Question: I'm trying to create a line plot with error bars in R/Rstudio, in which each line is a different group (coded by one variable) and different continuous variables compose the x axis.
Taking the dataset diamonds as examples, it would be a multiple line graph, in which each line is one category of the variable "color and x,y,z are variables in whose levels are in the y axis, but they are positioned in the x axis.
the head of diamonds in R is:
(as coded in R studio :
'''
>head(diamonds)
carat cut color clarity depth table price x y z
<dbl> <ord> <ord> <ord> <dbl> <dbl> <int> <dbl> <dbl> <dbl>
1 0.23 Ideal E SI2 61.5 55 326 3.95 3.98 2.43
2 0.21 Premium E SI1 59.8 61 326 3.89 3.84 2.31
3 0.23 Good E VS1 56.9 65 327 4.05 4.07 2.31
4 0.290 Premium I VS2 62.4 58 334 4.2 4.23 2.63
5 0.31 Good J SI2 63.3 58 335 4.34 4.35 2.75
6 0.24 Very Good J VVS2 62.8 57 336 3.94 3.96 2.48
'''
an example of a similar graph would be the one attached in the pic, but I need one with error bars (and this was made in stata, which just can't add error bars to this command which is: profileplot varx vary varz, by(groups)
profile plot without errorbars as an example is here::

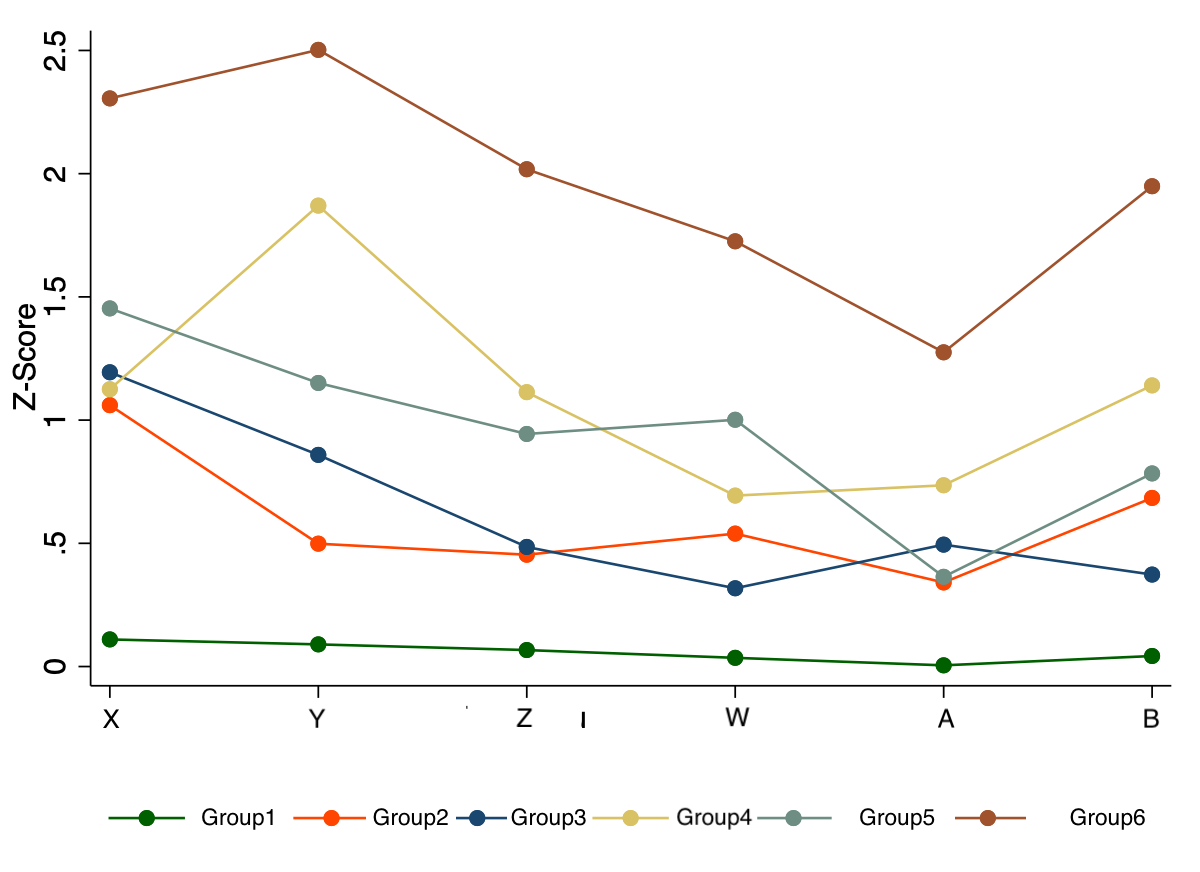
Answer: Before we start, we will plot x,y,z columns from diamonds,and because x and y and very close, i subtract 1 from y so we can see it, and also introduce some error for error bars
'''
library(tidyr)
library(ggplot2)
library(dplyr)
mydata <- diamonds %>% select(color,x,y,z) %>% pivot_longer(-color)
# A tibble: 6 x 3
color name value
<ord> <chr> <dbl>
1 E x 1.80
2 E y 3.98
3 E z 2.43
4 E x 2.92
5 E y 3.84
6 E z 2.31
'''
Then:
'''
ggplot(mydata,aes(x=name,y=value,color=color)) +
stat_summary(fun.y=mean,geom="point") +
stat_summary(fun.y=mean,aes(group=color),geom="line") +
stat_summary(fun.data=mean_se,geom="errorbar",width=0.1)
'''
<URL>
In this case the errorbars etc don't make sense because the x, y and z values are pretty much similar.